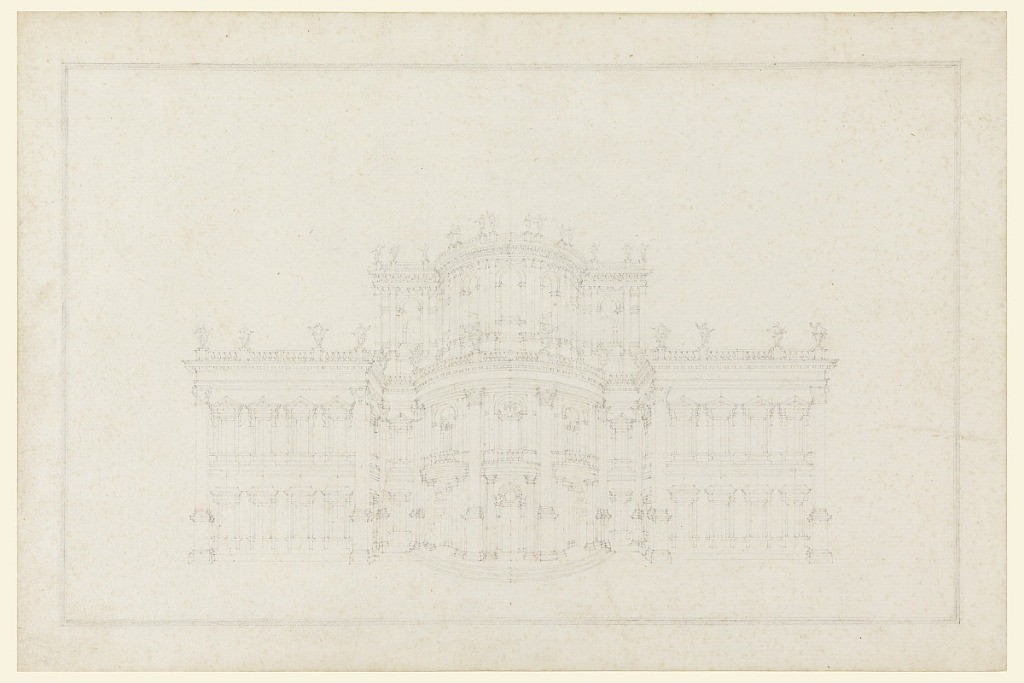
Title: Design for the Facade of a Villa
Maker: Johann Fischer von Erlach, 1650 – 1723
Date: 1670–80
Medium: Graphite (leadpoint)
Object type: Drawing
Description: Villa carefully rendered in appearance has three sections; a central convex section with three storeys, and two planar side wings with two storeys. Decorative elements include pilasters, arches, and triangular window pediments. Statues stand on pedestals alternating with grilles on
the roof line.